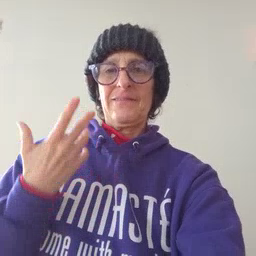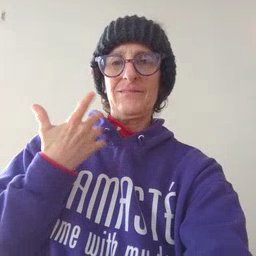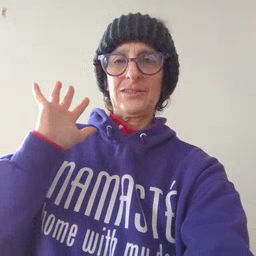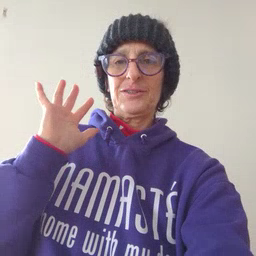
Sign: finish